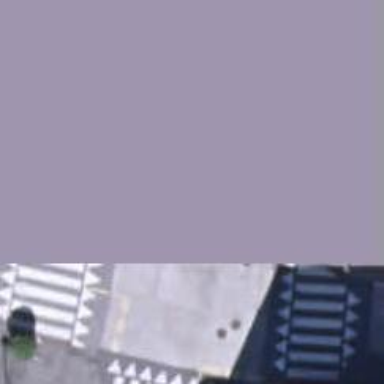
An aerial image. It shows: Marked zebra crossing with traffic calming table.